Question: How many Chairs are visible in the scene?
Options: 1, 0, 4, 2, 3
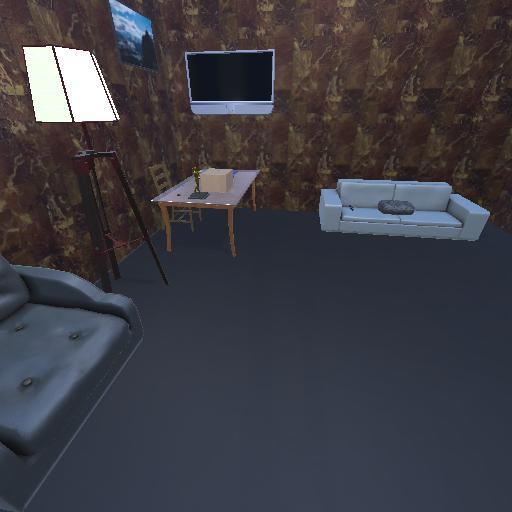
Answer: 1